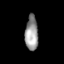
Tissue: skin
Cell type: Others
Senescence score: 0.7356
Nuclear area (px): 447
Mean DAPI intensity: 149.546